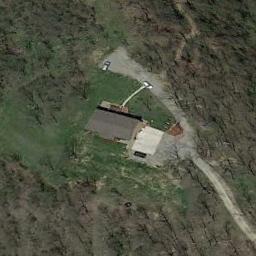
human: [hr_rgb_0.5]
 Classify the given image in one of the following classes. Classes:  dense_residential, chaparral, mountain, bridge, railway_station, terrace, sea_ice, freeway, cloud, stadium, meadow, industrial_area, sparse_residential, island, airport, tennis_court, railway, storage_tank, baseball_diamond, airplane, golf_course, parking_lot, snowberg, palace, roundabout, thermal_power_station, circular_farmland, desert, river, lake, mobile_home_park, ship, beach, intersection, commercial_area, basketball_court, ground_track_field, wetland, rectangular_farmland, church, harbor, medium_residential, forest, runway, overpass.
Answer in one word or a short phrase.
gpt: sparse_residential